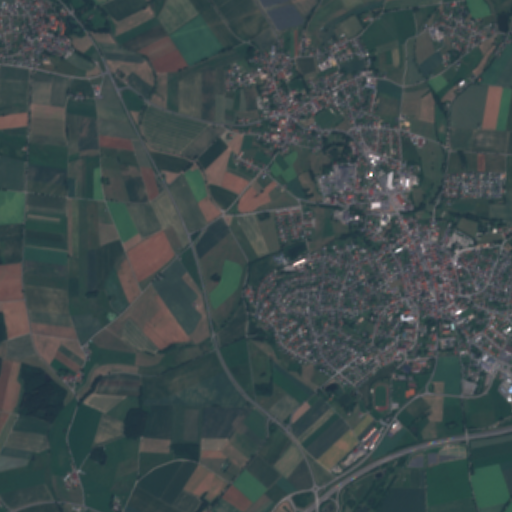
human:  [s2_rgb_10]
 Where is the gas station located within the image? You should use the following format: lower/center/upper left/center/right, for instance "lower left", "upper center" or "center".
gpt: The gas station is located in the center right of the image.
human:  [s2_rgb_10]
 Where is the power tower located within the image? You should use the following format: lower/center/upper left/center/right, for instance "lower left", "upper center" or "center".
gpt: The power tower is located in the upper right of the image.
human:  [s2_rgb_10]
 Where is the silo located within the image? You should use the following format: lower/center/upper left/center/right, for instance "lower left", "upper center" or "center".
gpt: The silo is located in the upper right of the image.
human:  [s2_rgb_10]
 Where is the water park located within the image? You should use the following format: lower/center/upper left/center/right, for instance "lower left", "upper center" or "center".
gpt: The water park is located in the center right of the image.
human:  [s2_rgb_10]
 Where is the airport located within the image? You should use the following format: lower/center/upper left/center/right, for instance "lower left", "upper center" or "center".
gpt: There is no airport in the image.